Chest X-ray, PA view. Patient: 61 years old, sex M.
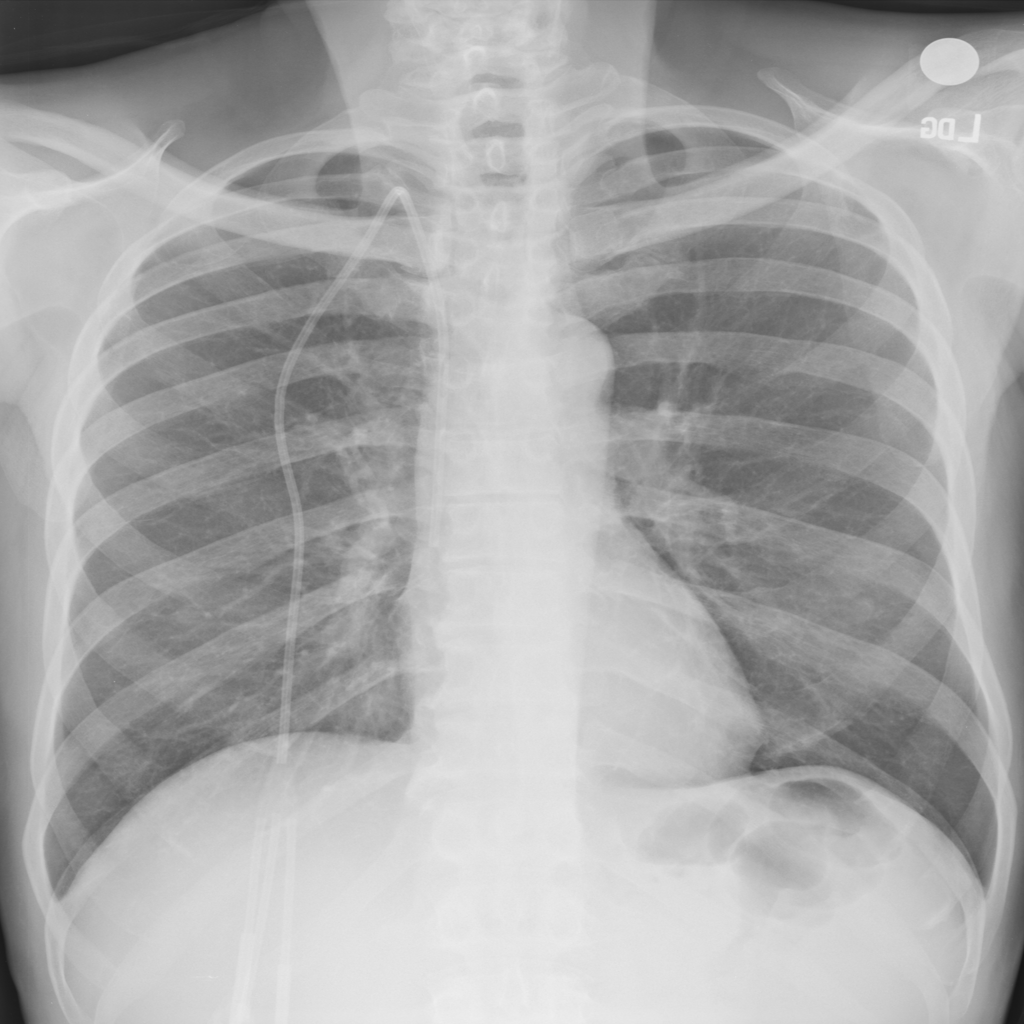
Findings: No Finding